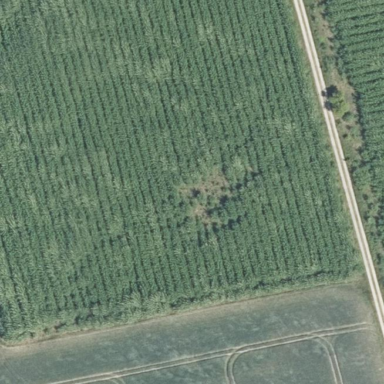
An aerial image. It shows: Plant nursery cultivating trees.